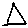
Label: triangle